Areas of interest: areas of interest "Logistics and Express Delivery"
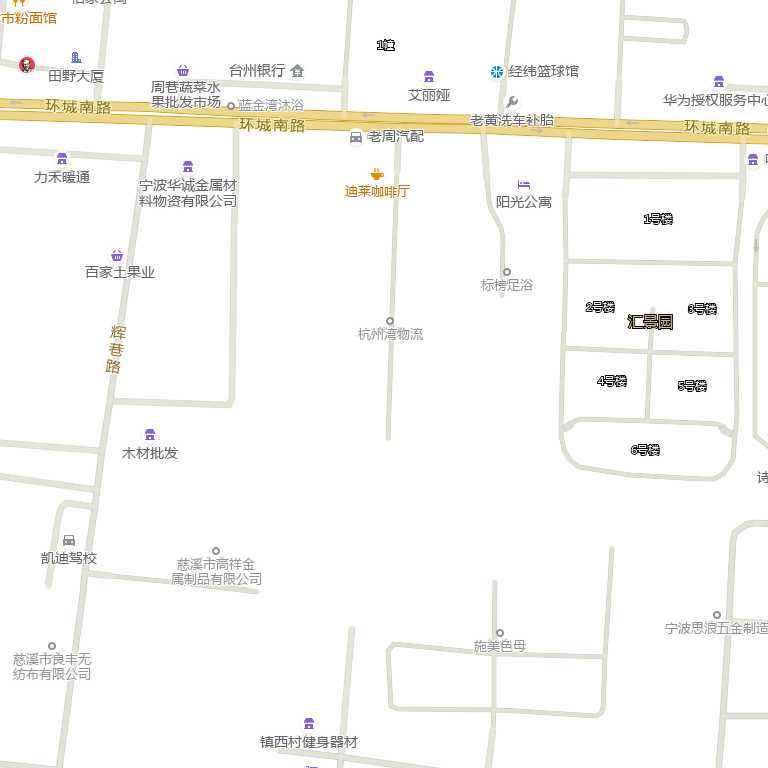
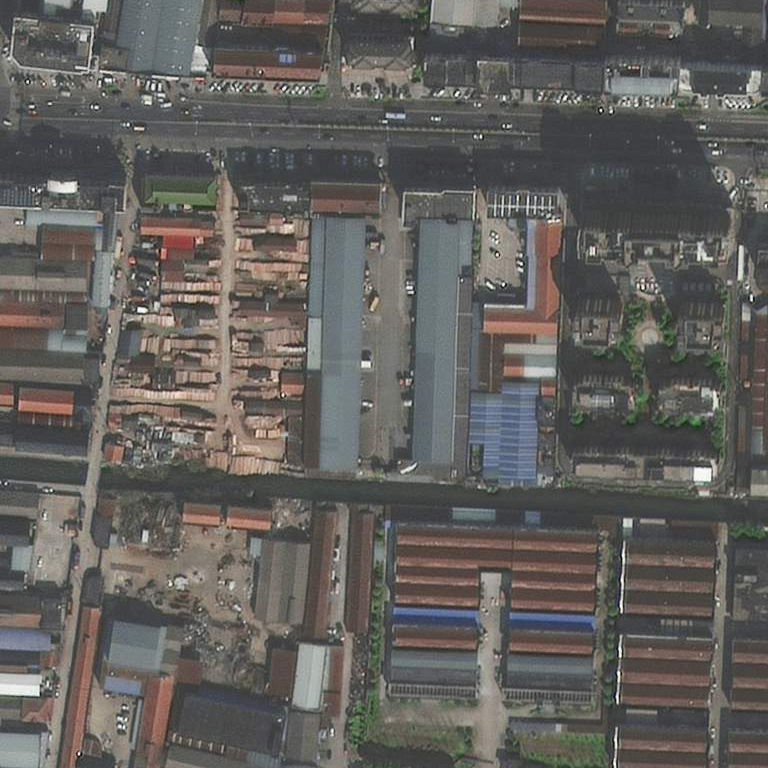